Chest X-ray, AP view. Patient: 48 years old, sex M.
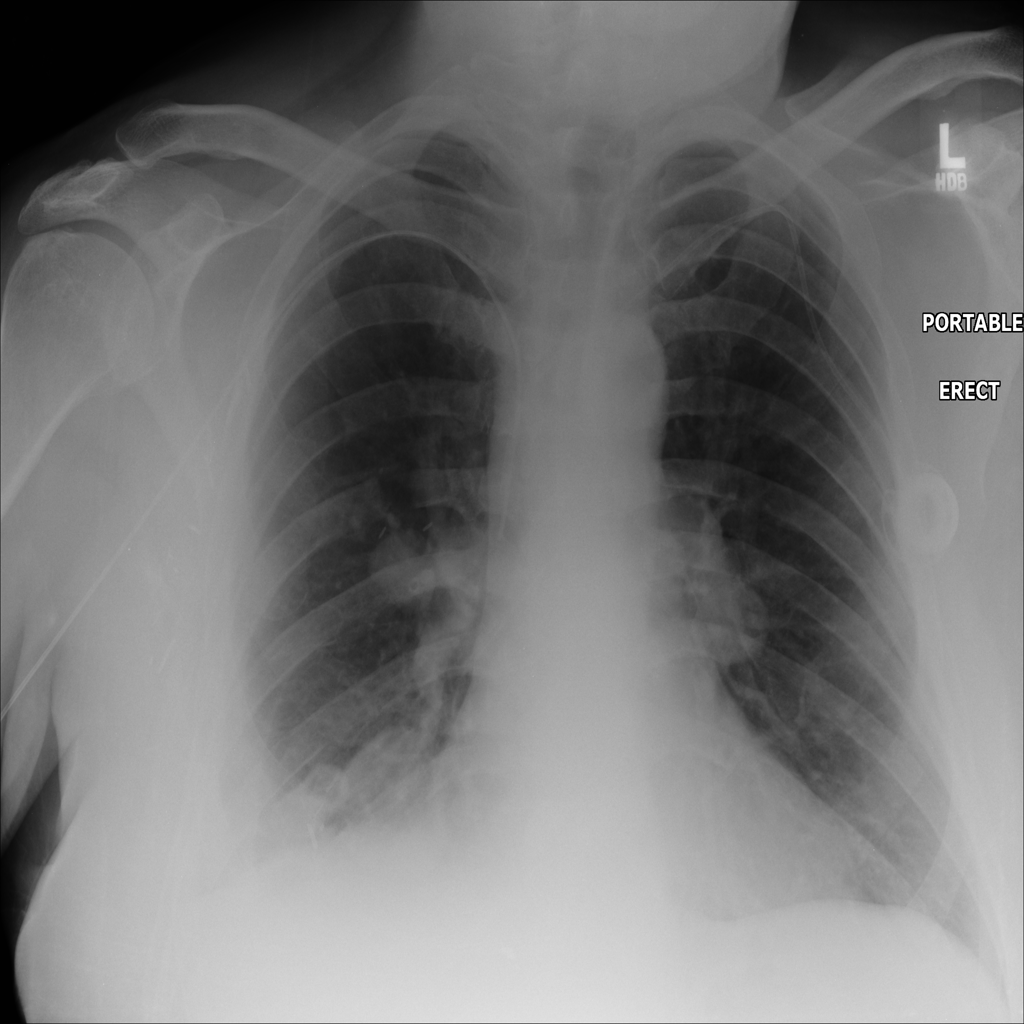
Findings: Atelectasis, Effusion, Infiltration, Mass